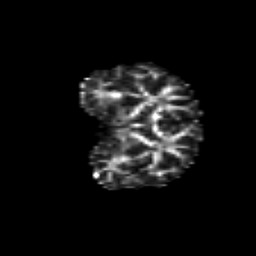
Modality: FA
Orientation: coronal
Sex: female
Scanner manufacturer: siemens
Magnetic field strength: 3 T
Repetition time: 5 s
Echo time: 0.071 s